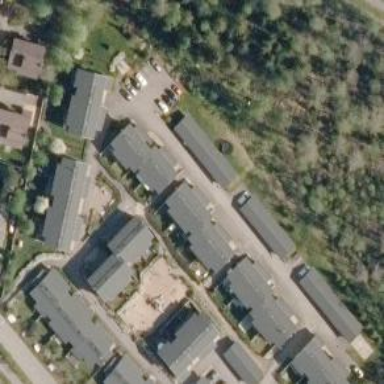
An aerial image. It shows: Alley classified as service road.